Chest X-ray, PA view. Patient: 71 years old, sex M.
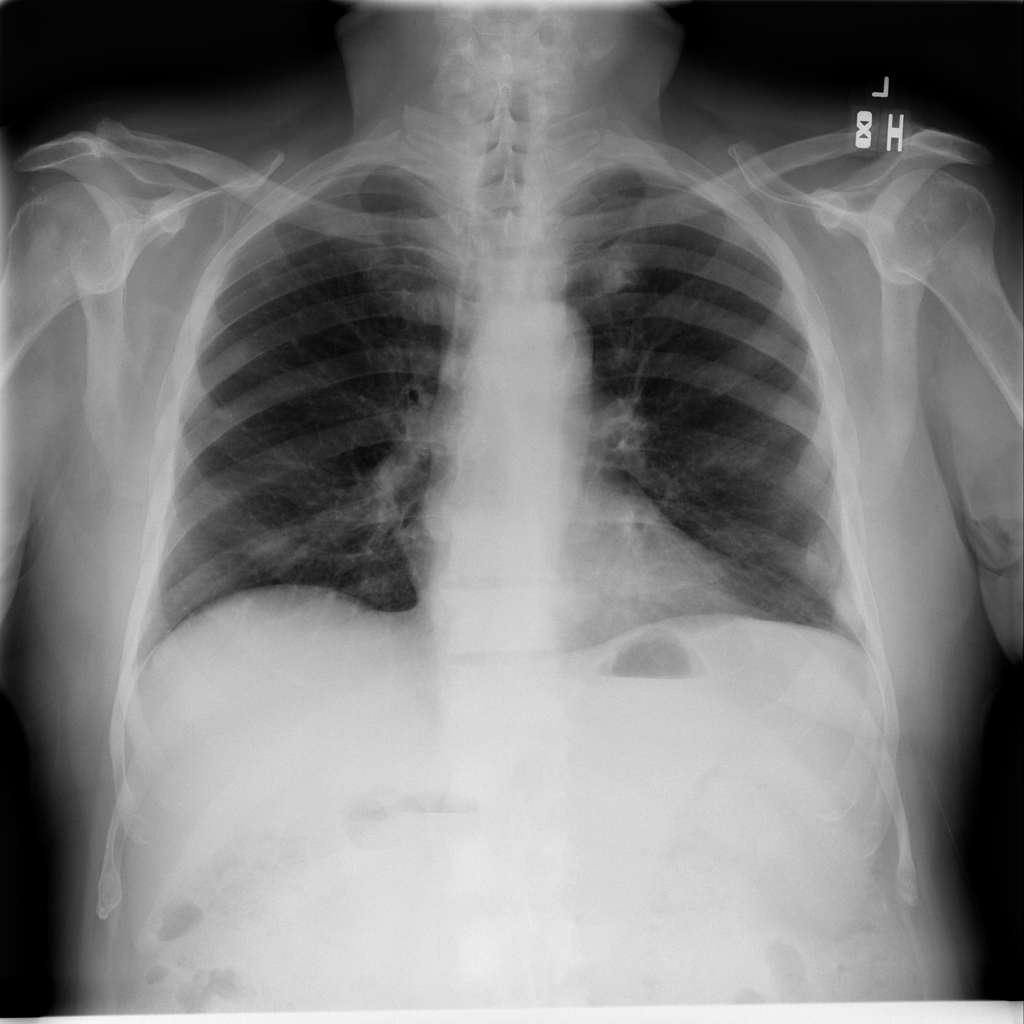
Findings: No Finding